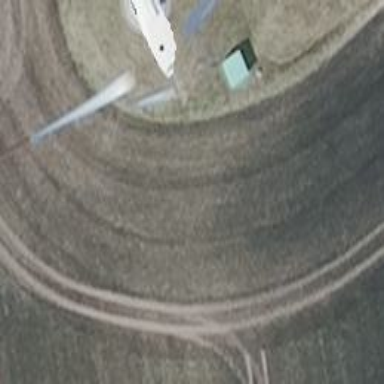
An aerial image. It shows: Wind generator in the form of horizontal axis wind turbine.